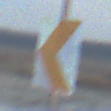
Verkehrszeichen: RichtungstafelnInKurvenKleinRechts
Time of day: SunriseSunset
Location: Outdoor (Beach)
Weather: PartlyCloudy
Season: NotSpecified
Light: Natural